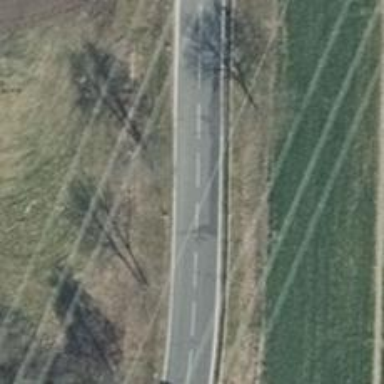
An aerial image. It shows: Tertiary road with asphalt surface.